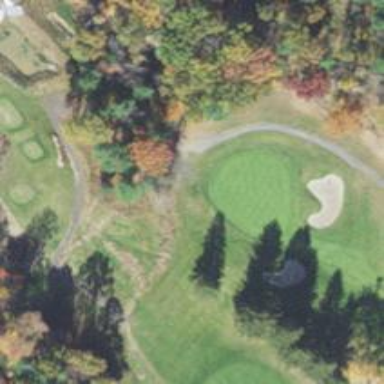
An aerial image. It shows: Golf hole.